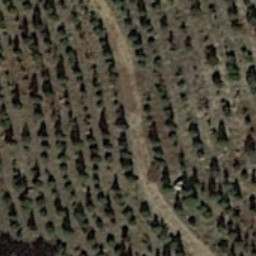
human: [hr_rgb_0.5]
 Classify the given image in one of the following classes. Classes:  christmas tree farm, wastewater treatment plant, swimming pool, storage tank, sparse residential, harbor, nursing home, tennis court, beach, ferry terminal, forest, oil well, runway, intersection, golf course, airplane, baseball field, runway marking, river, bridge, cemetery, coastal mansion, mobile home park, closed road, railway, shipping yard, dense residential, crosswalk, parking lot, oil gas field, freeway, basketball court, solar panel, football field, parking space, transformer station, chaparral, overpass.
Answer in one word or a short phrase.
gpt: christmas tree farm